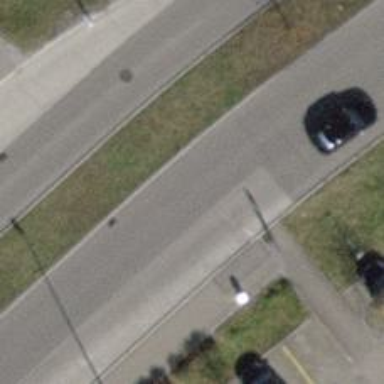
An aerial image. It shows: Bus stop with designated stop position for public transport.